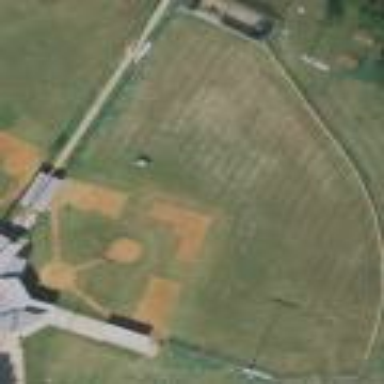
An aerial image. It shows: Baseball pitch for leisure land activities.